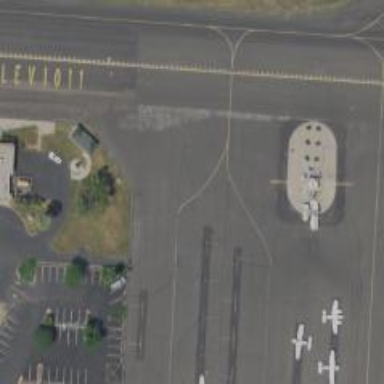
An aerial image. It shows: View of taxiway at the airport.